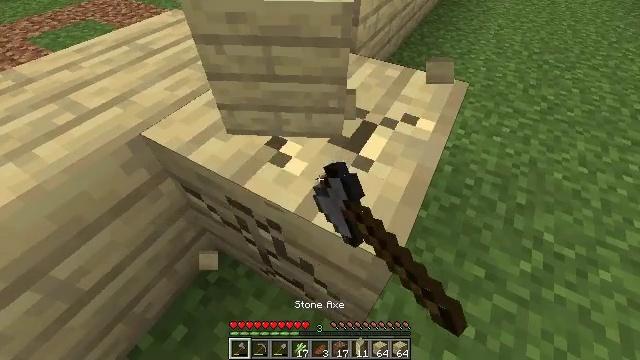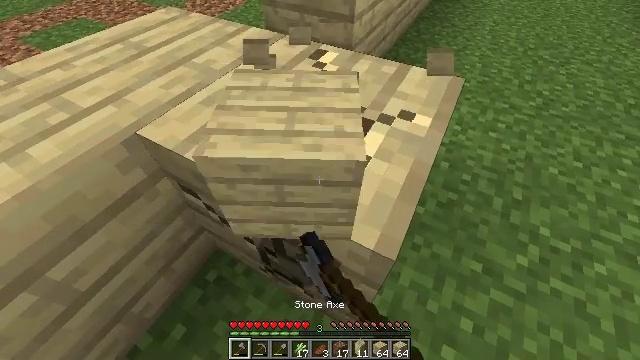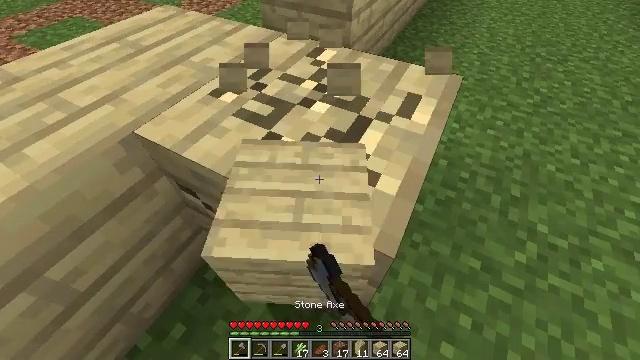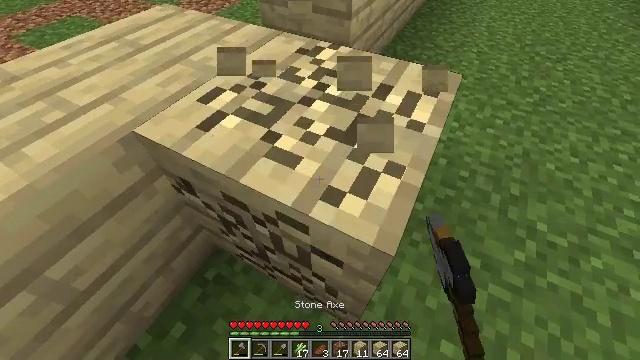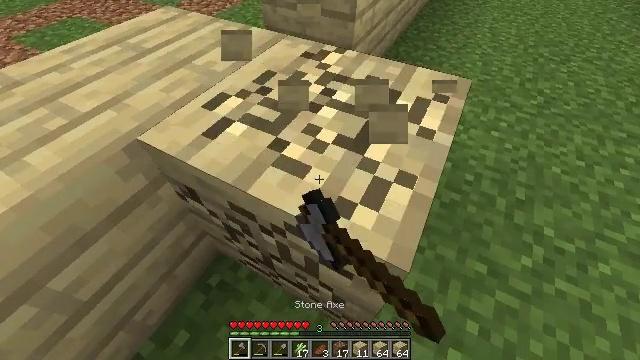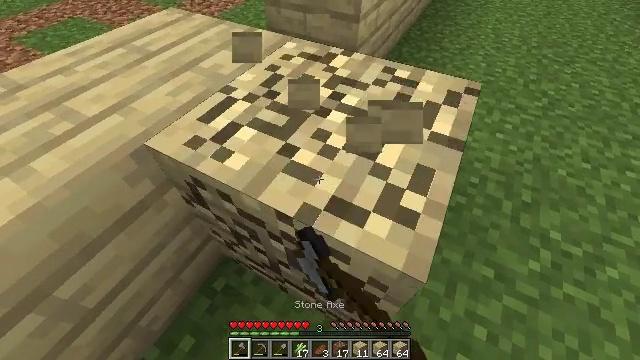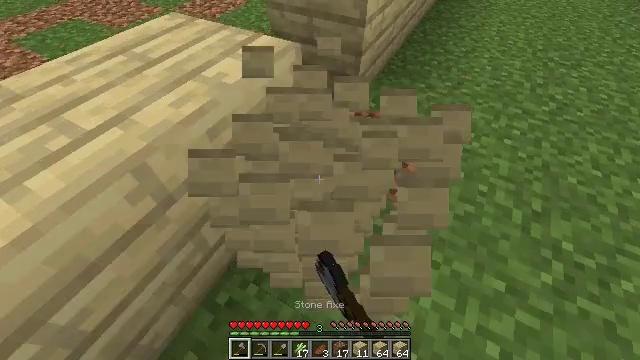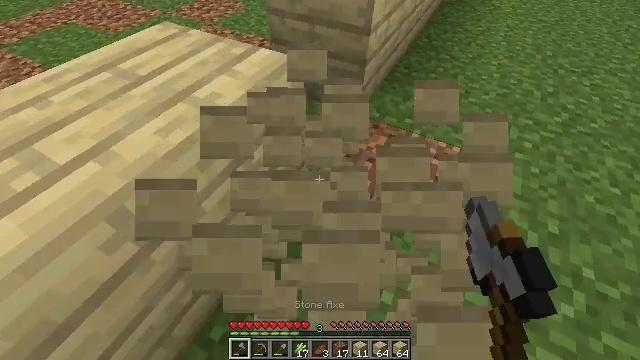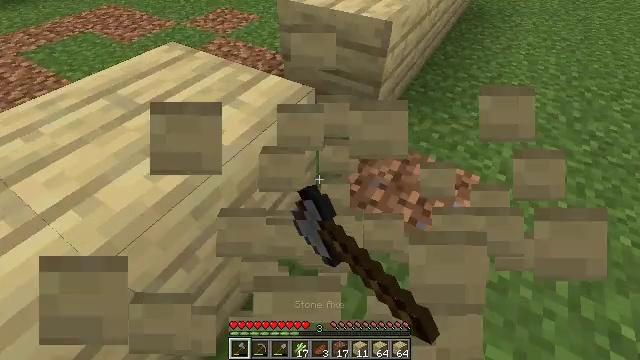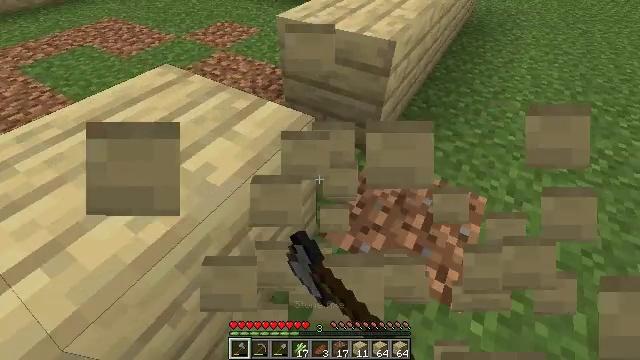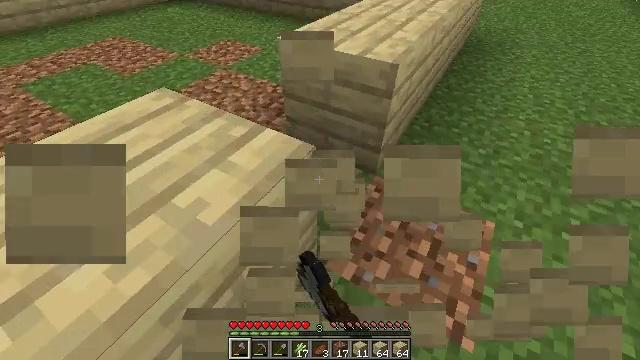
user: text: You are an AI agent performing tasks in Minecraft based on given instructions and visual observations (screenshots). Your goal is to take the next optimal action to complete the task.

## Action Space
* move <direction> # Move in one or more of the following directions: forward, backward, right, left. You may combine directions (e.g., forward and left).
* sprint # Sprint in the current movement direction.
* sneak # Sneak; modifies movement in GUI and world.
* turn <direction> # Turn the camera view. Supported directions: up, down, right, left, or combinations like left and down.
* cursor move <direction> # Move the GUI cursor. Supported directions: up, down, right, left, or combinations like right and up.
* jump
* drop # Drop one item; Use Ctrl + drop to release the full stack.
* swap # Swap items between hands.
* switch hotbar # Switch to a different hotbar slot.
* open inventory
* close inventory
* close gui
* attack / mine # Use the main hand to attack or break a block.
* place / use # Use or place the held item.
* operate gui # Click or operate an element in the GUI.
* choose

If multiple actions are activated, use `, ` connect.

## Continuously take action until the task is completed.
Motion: motion action
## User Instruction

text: Gather some birch planks.
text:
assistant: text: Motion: attack / mine
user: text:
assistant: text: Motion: attack / mine
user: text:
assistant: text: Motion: attack / mine
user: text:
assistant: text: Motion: move forward, attack / mine
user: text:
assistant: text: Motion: move forward, attack / mine
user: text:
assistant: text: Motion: move forward, attack / mine
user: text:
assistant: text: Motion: move forward, attack / mine
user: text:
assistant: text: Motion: move forward, turn left and up
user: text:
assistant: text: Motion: move forward, turn up
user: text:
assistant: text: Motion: turn up
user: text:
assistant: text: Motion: no_op